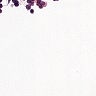
Metastatic tissue present: no